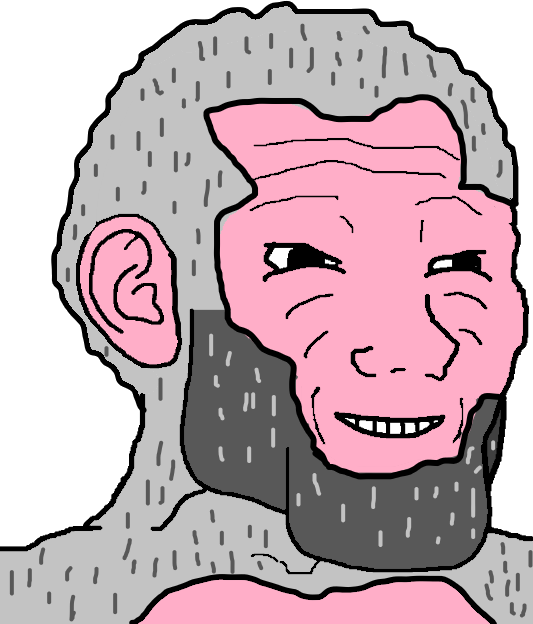
Label: 5_Grey_Chad